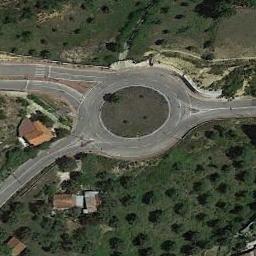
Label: roundabout